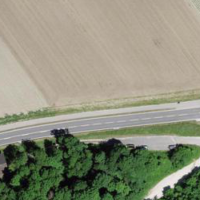
EUNIS habitat code: 52
Species observed at this site:
Delichon urbicum
Corvus corone
Larus michahellis
Columba livia
Buteo buteo
Hirundo rustica